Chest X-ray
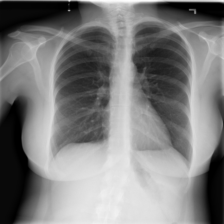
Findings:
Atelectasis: negative
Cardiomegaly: negative
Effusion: negative
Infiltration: positive
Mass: negative
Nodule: negative
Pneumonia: negative
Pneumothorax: negative
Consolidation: negative
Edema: negative
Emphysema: negative
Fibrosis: negative
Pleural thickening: negative
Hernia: negative